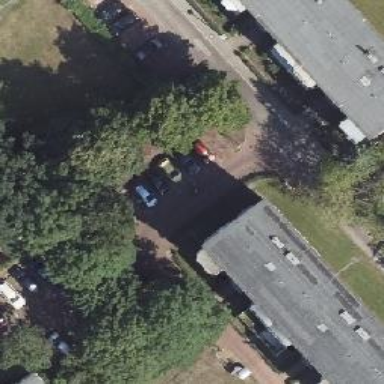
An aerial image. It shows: Residential road with separate parking spaces on both sides.